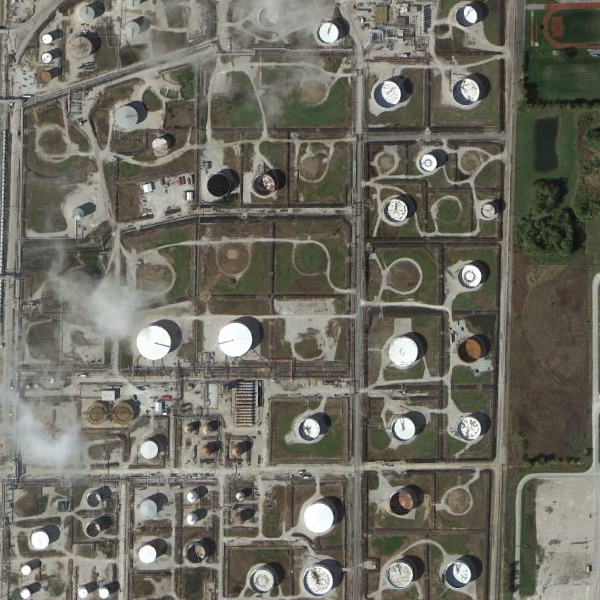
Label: StorageTanks